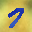
Label: 7